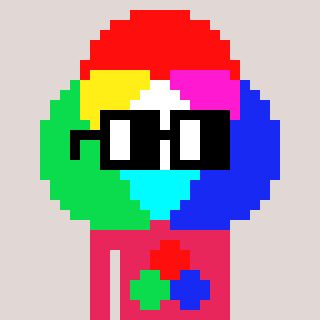
a pixel art character with square black glasses, a color circle-shaped head and a redpinkish-colored body on a warm background